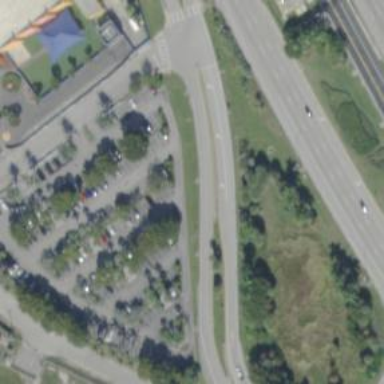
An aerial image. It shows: Asphalt motorway link.